Field crop: maize
Growth stage: 2
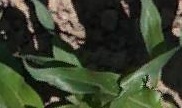
Species: maize